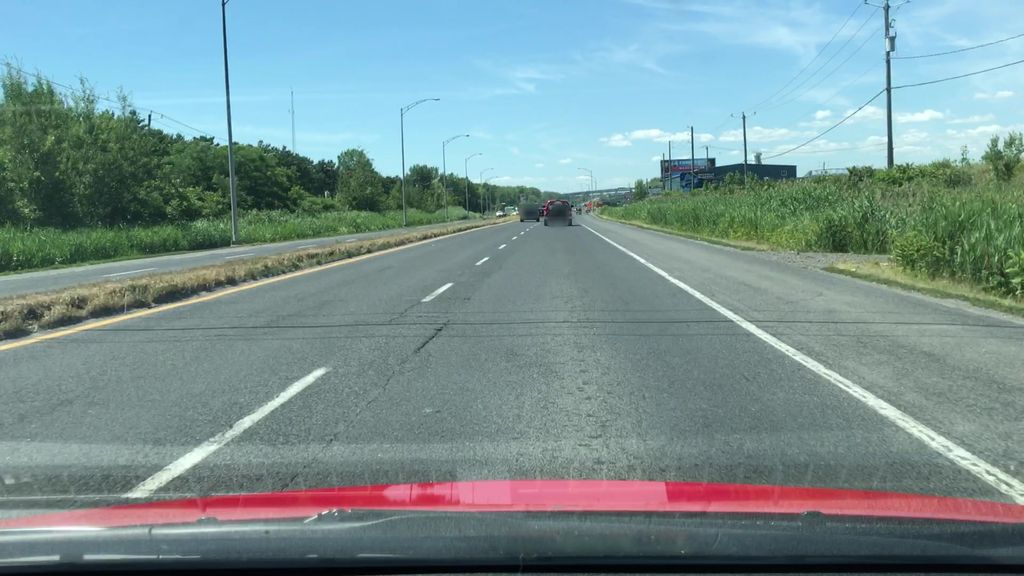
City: montreal